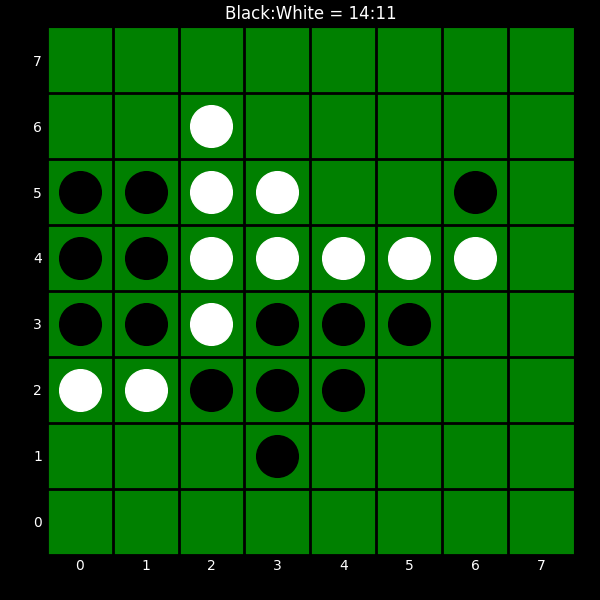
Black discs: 14
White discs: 11